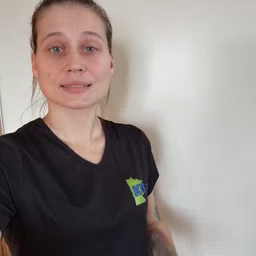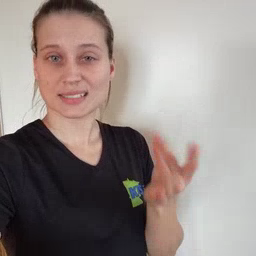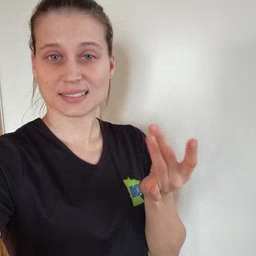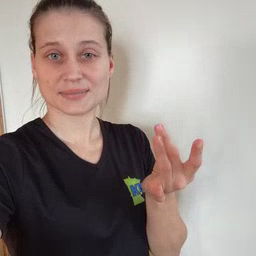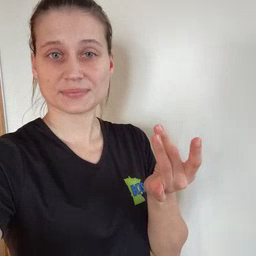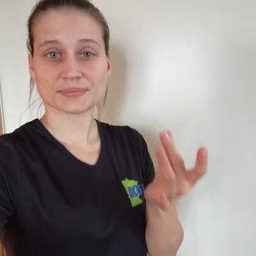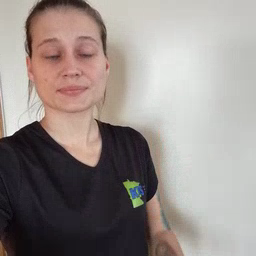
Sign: sticky